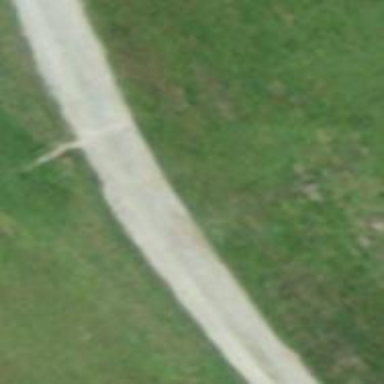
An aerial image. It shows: Dirt track with grade2 tracktype.